Question: I have a table which has a single entry. I have to get those column values whose values are not null. Please suggest me query for MySQL so I can implement this. My table is :

In this table columns have Null values. So I don't want these columns, query should return values which in not null.
Can I get the column name also? Like I want to get name of the column i.e whose value is not null. So I can break the column name into strings and use in my calculation. Please suggest me answer.
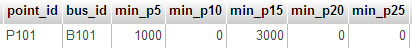
Answer: I think this is what you need:
Assuming your table name to be "orders" [pls change it accordingly]
'''
$q="show columns from orders";
$res=mysql_query($q) or die(mysql_error());
$arr_field=array();
while($row=mysql_fetch_object($res)){
$field=$row->Field;
$q1="select ".$field." from orders where ".$field."!=0"; //if string then '0'
$res1=mysql_query($q1) or die(mysql_error());
if(mysql_num_rows($res1)>0){
$arr_field[]=$field;
}
}
$q="select ";
foreach($arr_field as $field){
$q.=$field.",";
}
$q=rtrim($q,",");
$q.=" from orders";
$res=mysql_query($q) or die(mysql_error());
while($row=mysql_fetch_object($res)){
foreach($arr_field as $field){
print($field."==".$row->$field."<br/>");
}
}
'''
Run this and I hope you will get an idea...